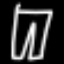
Label: pants